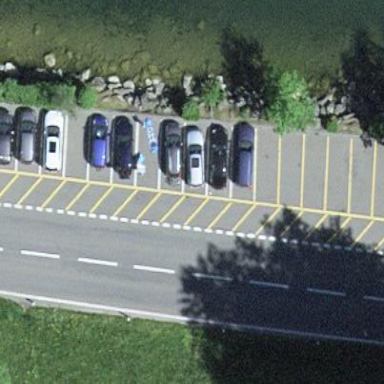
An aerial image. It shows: Parking area.